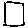
Label: square